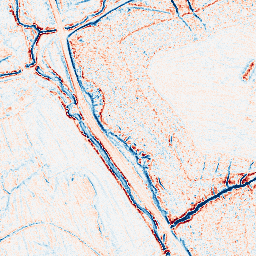
Category: edge_preserving
Decomposition family: anisotropic_diffusion
Decomposition parameters: iterations: 10
kappa: 10
gamma: 0.1
Upsampling method: sinc_hamming
Upsampling parameters: scale: 4
kernel_size: 16
Upsampling scale: 4